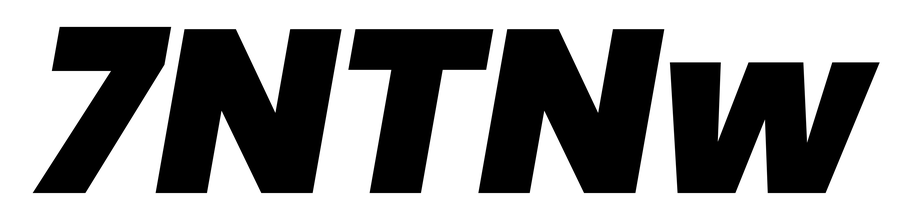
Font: Poppins-BlackItalic